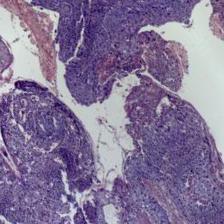
Diagnosis: OSCC